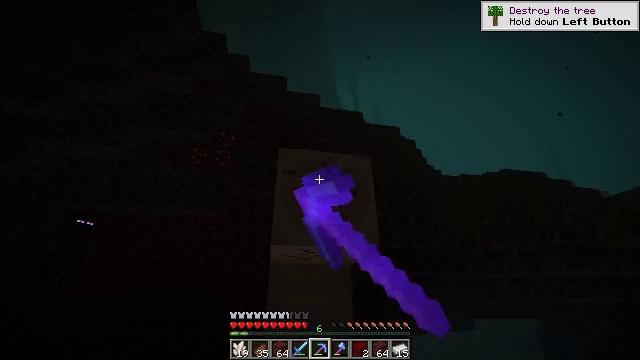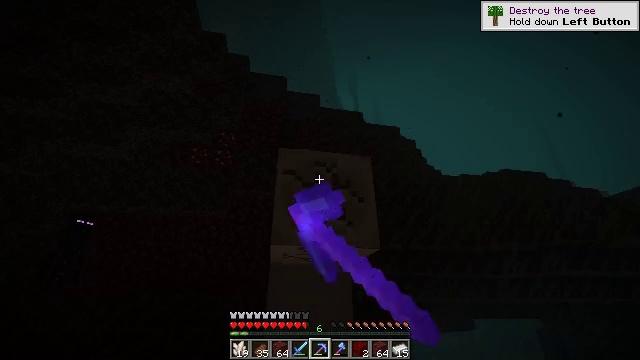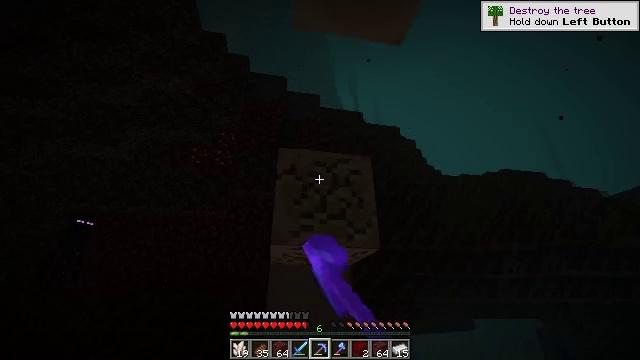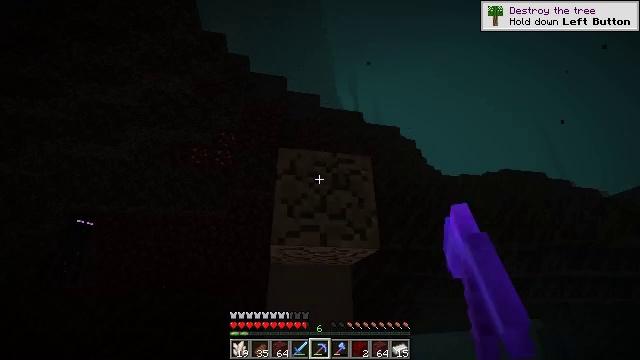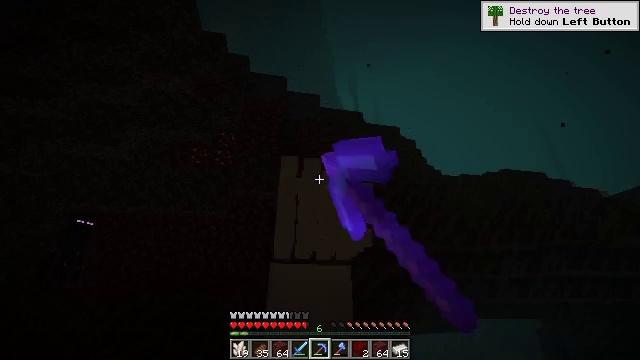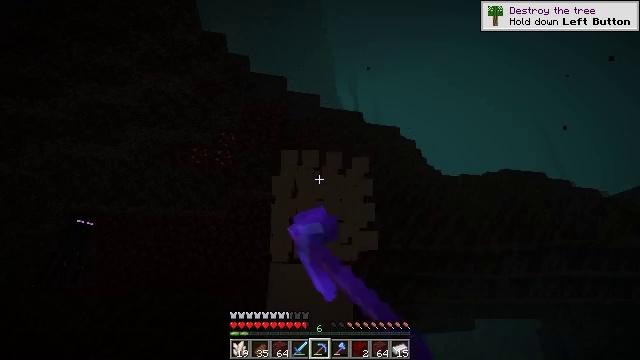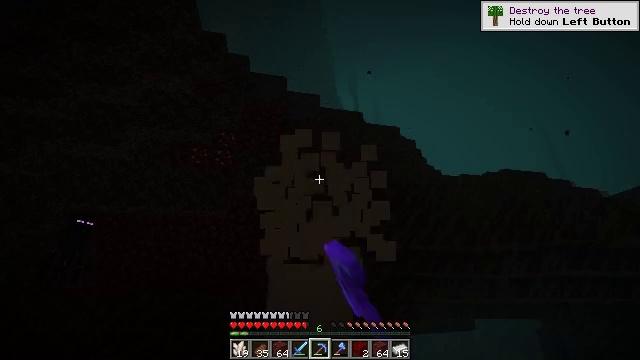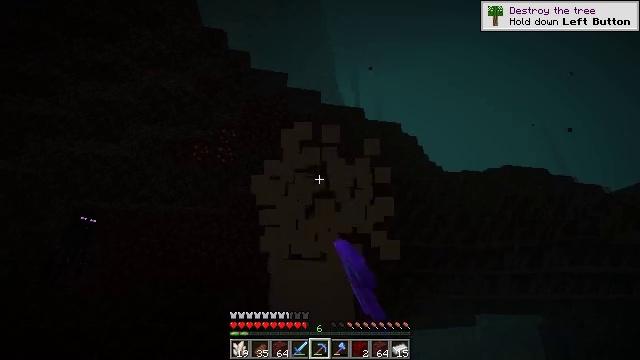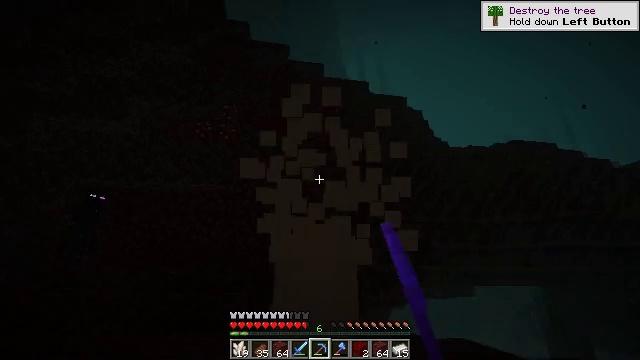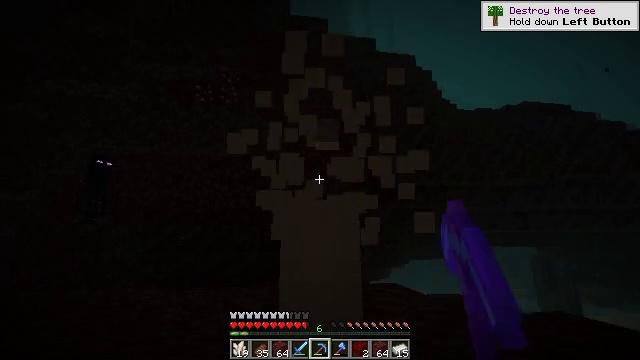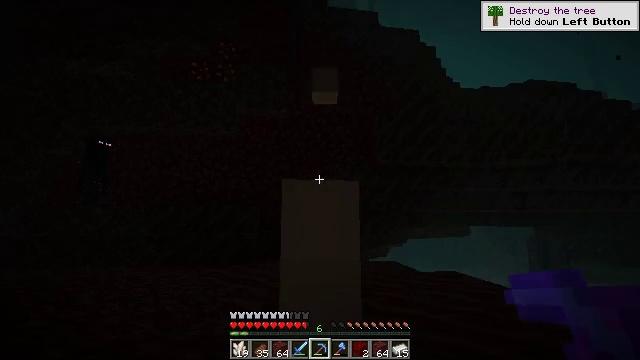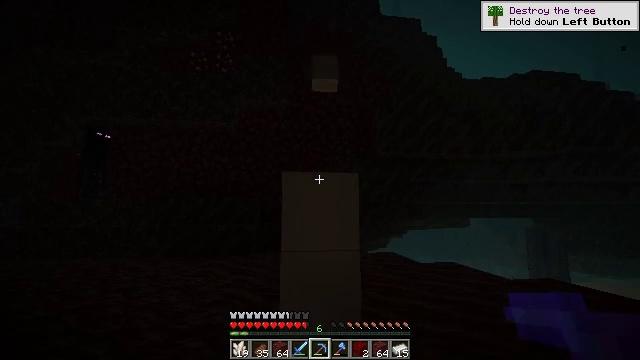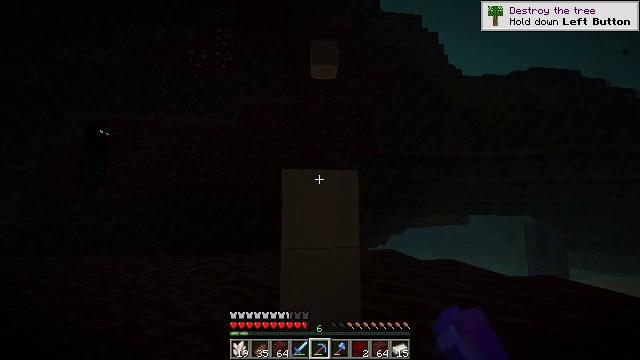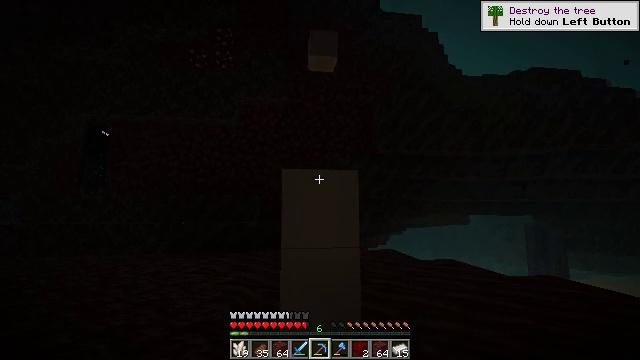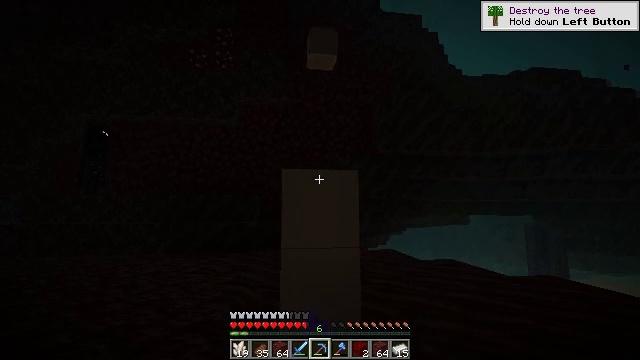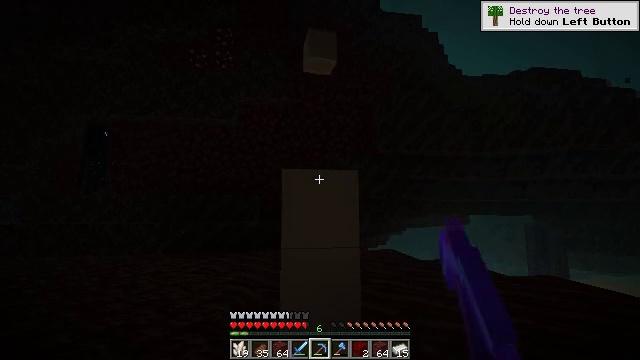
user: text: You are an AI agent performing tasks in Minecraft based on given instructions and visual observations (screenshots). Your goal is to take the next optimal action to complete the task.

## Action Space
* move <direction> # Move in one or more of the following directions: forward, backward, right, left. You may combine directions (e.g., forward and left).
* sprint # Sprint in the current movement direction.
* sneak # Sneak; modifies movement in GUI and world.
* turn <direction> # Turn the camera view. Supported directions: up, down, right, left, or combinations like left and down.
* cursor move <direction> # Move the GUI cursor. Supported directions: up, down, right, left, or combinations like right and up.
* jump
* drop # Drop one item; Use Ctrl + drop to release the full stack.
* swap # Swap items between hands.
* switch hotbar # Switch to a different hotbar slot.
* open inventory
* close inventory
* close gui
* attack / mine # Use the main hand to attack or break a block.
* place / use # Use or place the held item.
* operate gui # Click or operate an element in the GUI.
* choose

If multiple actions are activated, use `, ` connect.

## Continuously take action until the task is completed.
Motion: motion action
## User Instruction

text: Collect bone block by breaking it.
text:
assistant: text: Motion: attack / mine
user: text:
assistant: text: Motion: attack / mine
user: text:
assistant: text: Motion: attack / mine
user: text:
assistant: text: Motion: attack / mine
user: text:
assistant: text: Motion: attack / mine
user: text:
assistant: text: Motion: attack / mine
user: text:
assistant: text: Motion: attack / mine
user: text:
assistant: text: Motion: turn down, attack / mine
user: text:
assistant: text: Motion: turn down, attack / mine
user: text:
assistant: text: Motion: turn down, attack / mine
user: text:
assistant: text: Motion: turn down, attack / mine
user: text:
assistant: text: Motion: attack / mine
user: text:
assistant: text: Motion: attack / mine
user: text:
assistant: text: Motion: attack / mine
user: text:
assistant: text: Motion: attack / mine
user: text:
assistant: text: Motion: attack / mine
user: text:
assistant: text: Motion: attack / mine
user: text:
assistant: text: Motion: attack / mine
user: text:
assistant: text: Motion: attack / mine
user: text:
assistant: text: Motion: attack / mine
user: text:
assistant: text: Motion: attack / mine
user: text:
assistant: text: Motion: attack / mine
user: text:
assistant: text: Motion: attack / mine
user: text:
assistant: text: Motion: attack / mine
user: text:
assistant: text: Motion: attack / mine
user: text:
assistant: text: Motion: attack / mine
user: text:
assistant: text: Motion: attack / mine
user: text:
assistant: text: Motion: move forward, attack / mine
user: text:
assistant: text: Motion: move forward, attack / mine
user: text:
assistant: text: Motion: move forward, turn down, attack / mine